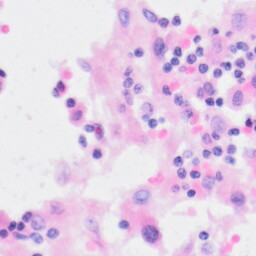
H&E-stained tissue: Kidney